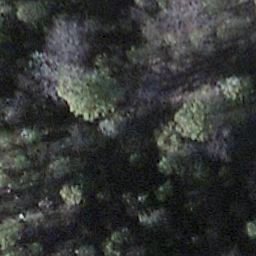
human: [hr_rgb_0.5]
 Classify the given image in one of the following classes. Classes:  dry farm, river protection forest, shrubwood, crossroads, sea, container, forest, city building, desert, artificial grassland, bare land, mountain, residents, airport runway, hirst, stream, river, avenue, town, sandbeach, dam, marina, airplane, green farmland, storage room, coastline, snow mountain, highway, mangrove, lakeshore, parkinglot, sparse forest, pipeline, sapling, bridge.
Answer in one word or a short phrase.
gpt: shrubwood